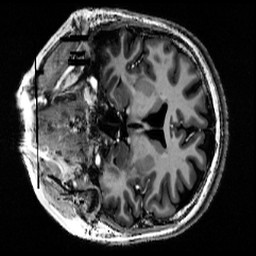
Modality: T1w
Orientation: coronal
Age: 27
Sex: female